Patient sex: M
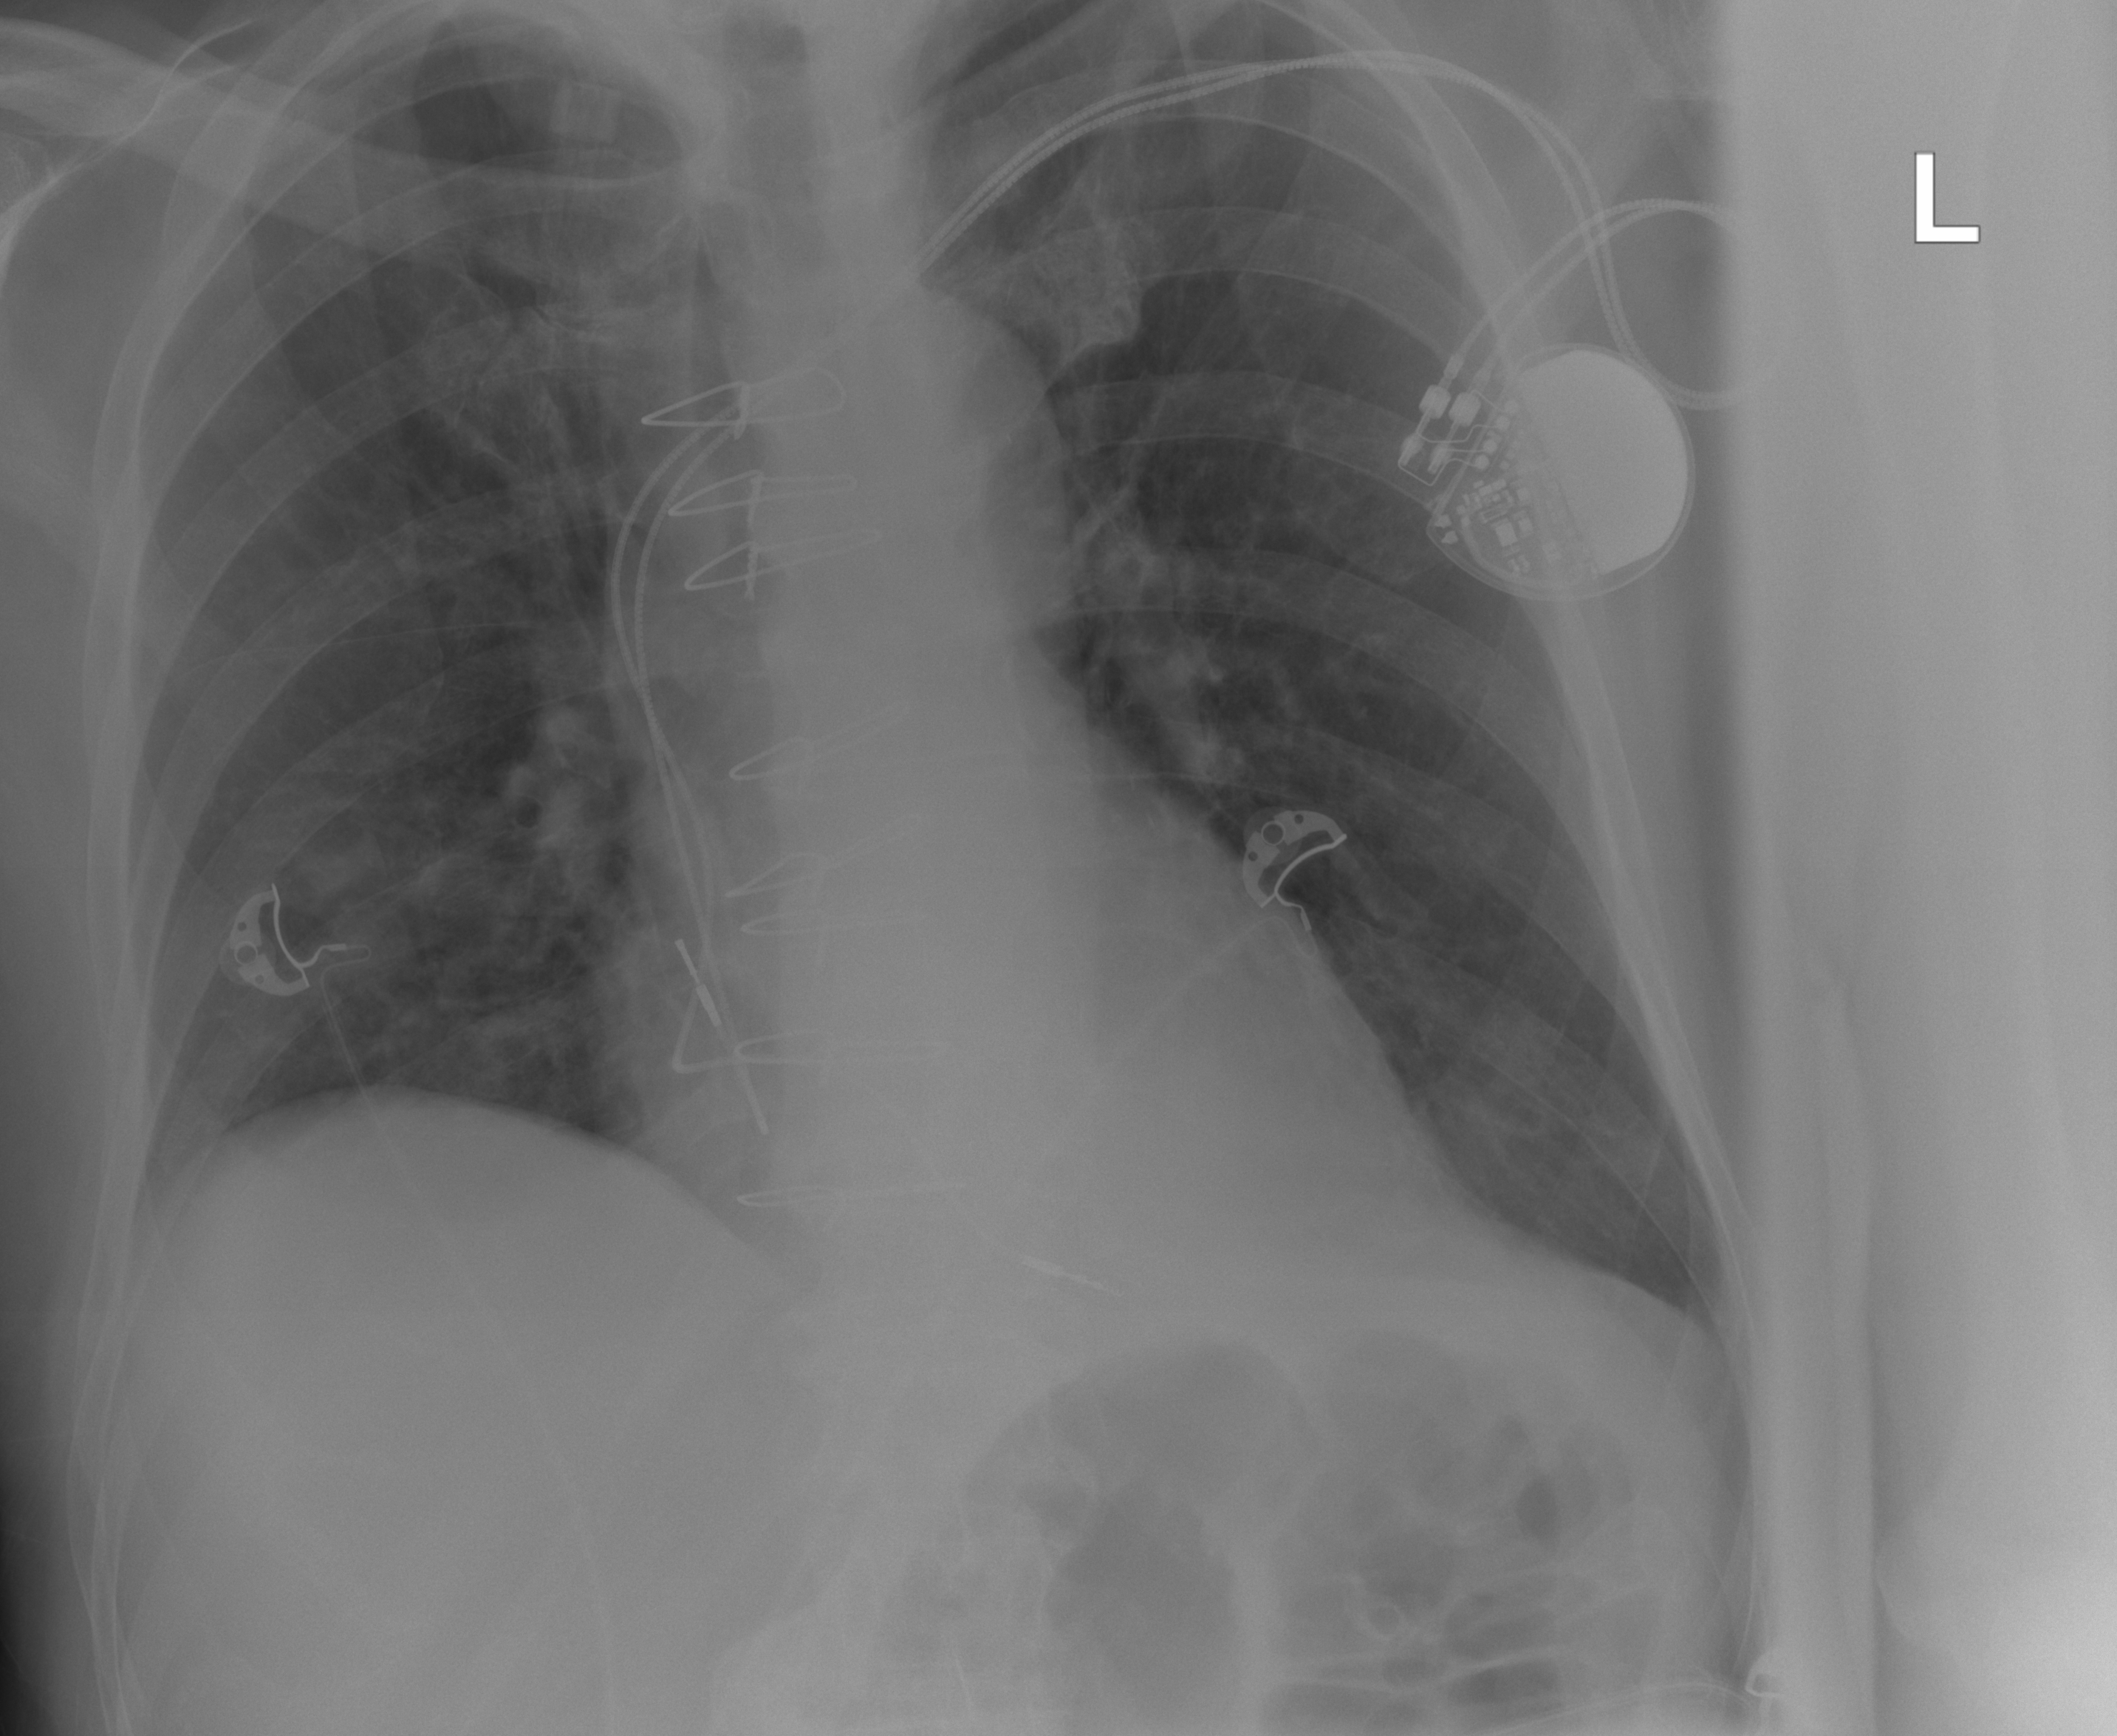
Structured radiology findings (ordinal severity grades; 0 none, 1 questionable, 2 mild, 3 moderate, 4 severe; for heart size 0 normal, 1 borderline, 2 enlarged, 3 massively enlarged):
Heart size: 0
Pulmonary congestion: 0
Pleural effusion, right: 0
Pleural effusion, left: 0
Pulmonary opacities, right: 0
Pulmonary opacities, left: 0
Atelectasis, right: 2
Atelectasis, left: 2